Question:
Is it possible to change this switch programmatically?
I have a switch in my App to enable/disable all notifications and if I could toggle this switch I wouldn't have to remove or re-add all reminders everytime the user changes this setting.
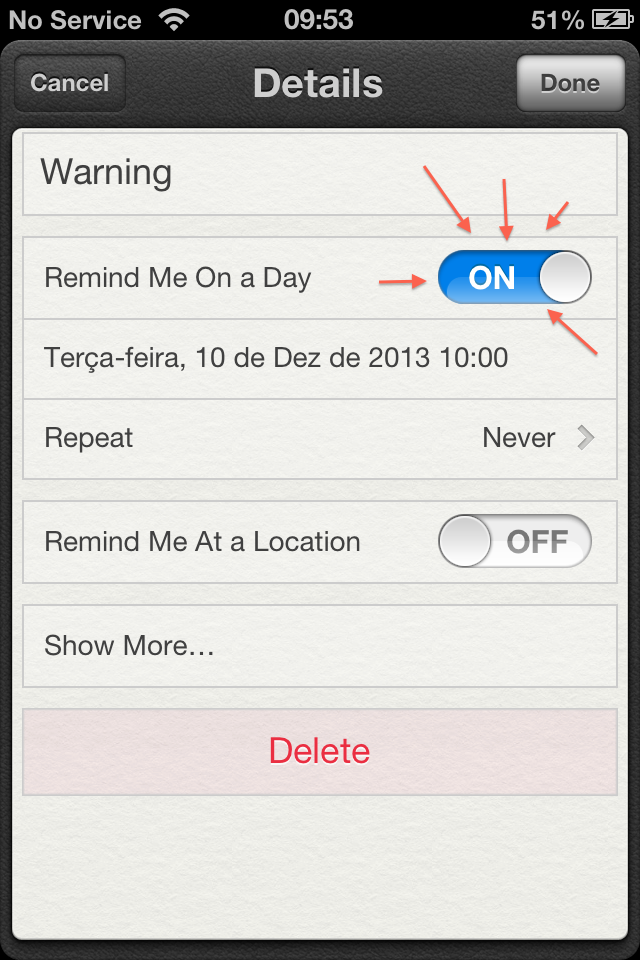
Answer: I think this is the documentation you are looking for :
<URL>
Especially <URL>
There is no way to get reminder information/modification except through this API